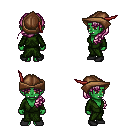
a pixel art fantasy rpg character, female body template, orc, green skin, green robe, metal pants, pink princess hairstyle, leather cap, black shoes, four views (front, back, left, right), 2x2 character sprite sheet, small pixel art, hard edges, no anti-aliasing